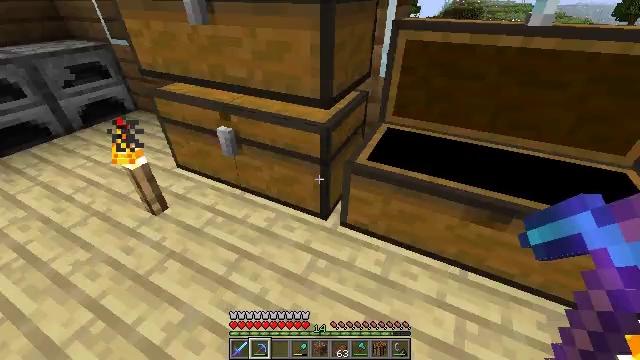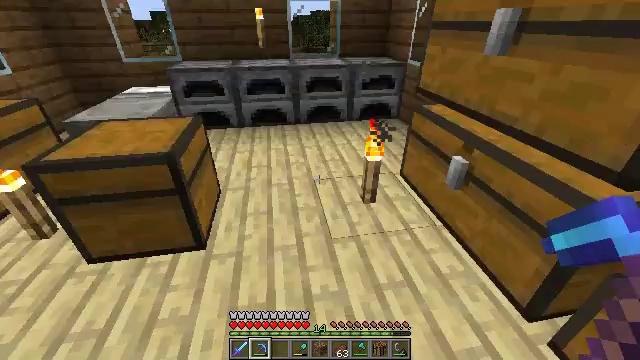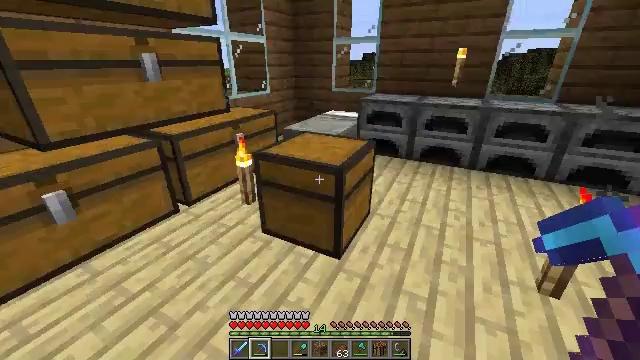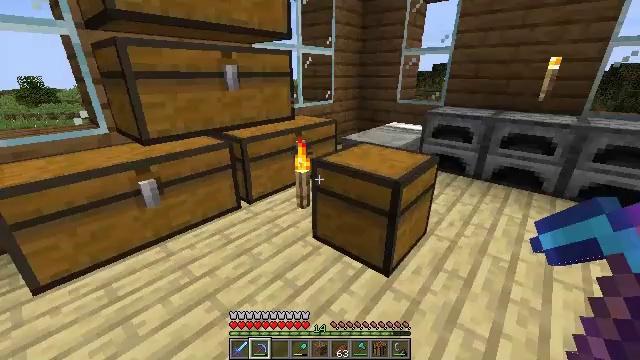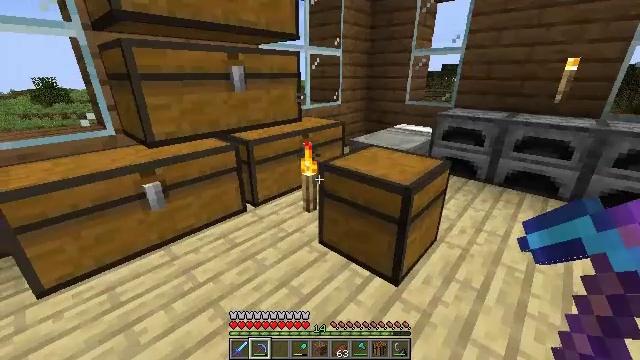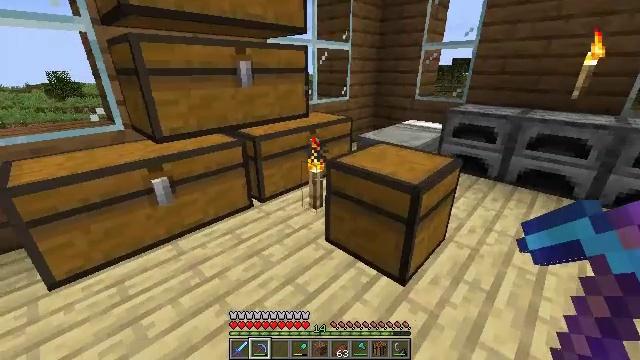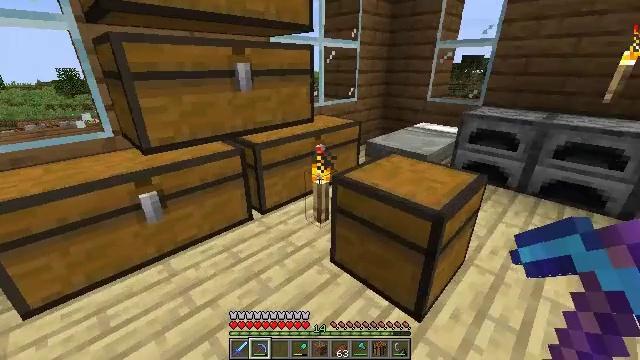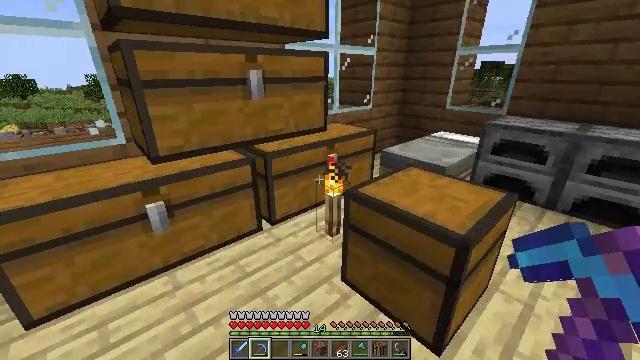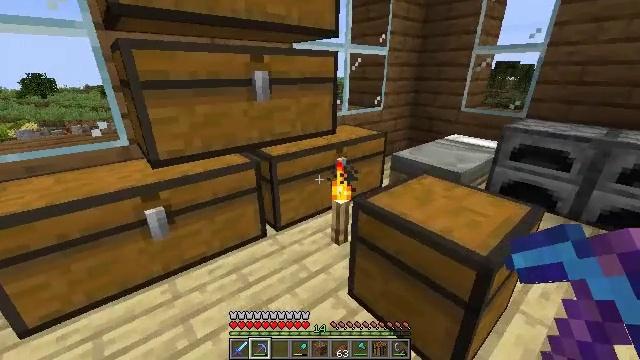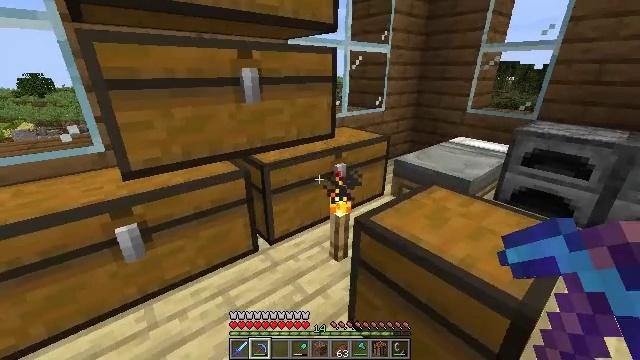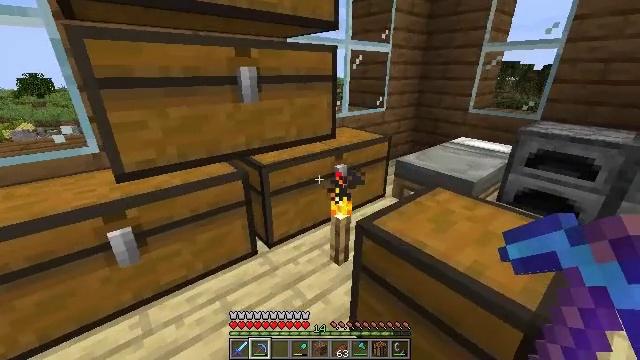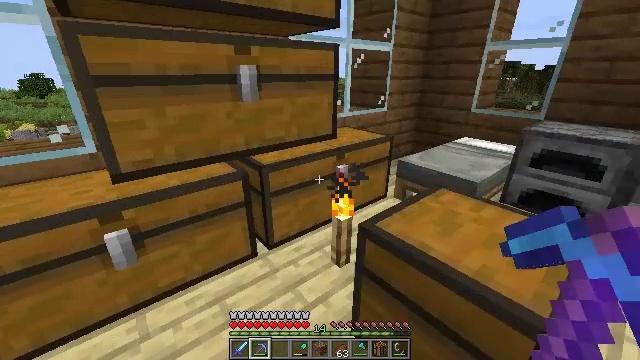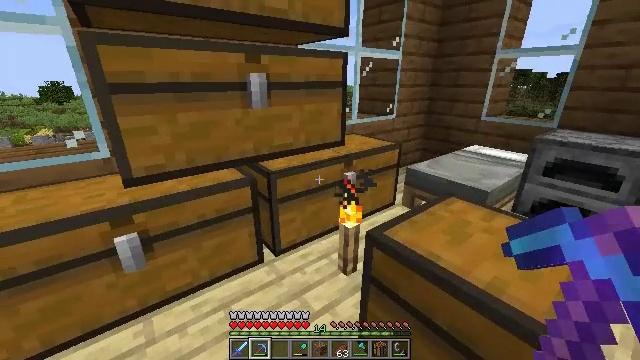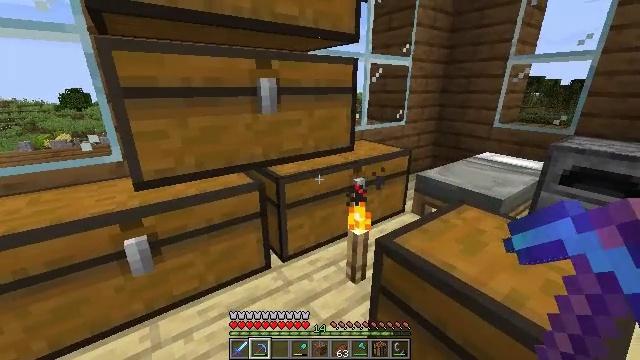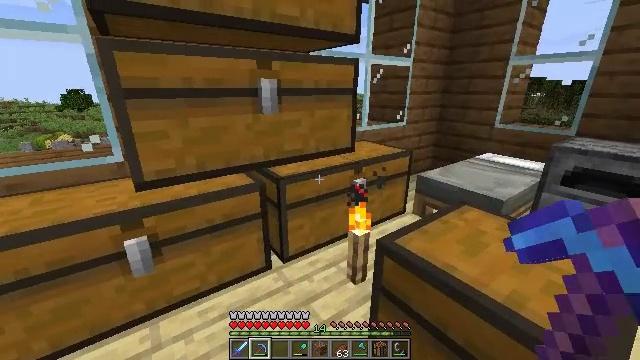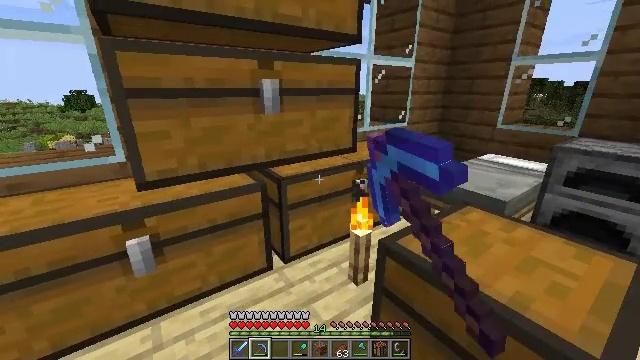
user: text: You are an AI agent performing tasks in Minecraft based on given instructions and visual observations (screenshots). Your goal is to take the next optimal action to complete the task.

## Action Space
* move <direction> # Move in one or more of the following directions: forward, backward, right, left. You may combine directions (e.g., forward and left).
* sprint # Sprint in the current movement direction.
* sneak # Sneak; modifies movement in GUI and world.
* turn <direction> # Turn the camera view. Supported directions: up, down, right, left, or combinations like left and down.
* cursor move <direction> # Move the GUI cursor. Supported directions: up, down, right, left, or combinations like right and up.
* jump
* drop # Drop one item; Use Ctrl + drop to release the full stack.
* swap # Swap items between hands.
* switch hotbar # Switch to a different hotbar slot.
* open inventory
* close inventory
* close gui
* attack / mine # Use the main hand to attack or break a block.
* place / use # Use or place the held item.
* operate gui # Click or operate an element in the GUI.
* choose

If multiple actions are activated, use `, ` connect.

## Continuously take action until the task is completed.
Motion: motion action
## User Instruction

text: Combat the chicken.
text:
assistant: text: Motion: turn left and up
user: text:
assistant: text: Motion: turn left and up
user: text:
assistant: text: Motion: turn left and up
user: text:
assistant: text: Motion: move forward, turn left
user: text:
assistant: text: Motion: move forward, turn left and down
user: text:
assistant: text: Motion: move forward, turn left
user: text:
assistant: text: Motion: move forward, turn left and up
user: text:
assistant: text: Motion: move forward, turn left
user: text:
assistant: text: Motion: no_op
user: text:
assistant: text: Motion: no_op
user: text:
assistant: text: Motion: no_op
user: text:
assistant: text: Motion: turn left and up
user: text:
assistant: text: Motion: turn left and up
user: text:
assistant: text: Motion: use / place
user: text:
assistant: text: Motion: use / place
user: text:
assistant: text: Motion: use / place
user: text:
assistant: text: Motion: no_op
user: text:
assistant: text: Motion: no_op
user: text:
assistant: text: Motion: no_op
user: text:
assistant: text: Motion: no_op
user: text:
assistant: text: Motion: no_op
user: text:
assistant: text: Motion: turn down
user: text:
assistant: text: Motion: sneak, turn down
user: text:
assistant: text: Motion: sneak, turn down
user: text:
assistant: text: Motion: sneak, turn down
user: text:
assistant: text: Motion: sneak, turn down
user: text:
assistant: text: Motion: sneak, turn down
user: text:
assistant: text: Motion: sneak
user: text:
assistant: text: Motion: sneak, turn left
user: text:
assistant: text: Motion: sneak, turn left